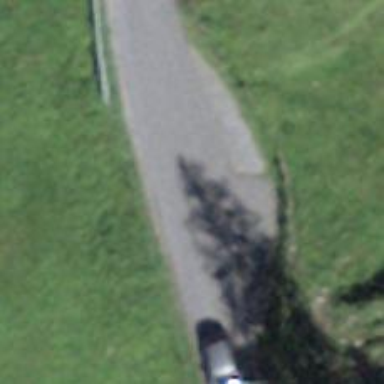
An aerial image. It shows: Passing place on the road.